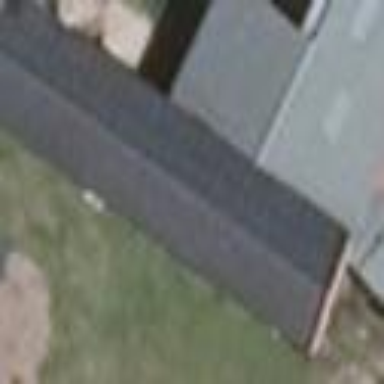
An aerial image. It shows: Gabled farm auxiliary building with dark grey roof oriented along the structure.